九年级 · 解析几何
我校数学社团学生小明想测量学校对面斜坡 $B D$ 上的信号树 $A B$ 的高度, 已知 $B D$ 的坡度为 $1: \frac{5}{12}$, 且 $B D$ 的长度为 65 米, 小明从坡底 $D$处沿直线走到学校大台阶底部 $E$ 处, $D E$ 长为 20 米, 他沿着与水平地面成 $30^{\circ}$ 夹角的大台阶行走 20 米到达平台 $F$ 处, 又向前走了 13 米到达平台上的旗杆 $G$ 处, 此时他仰望信号树的顶部 $A$, 测得仰角为 $50^{\circ}$,

则信号树 $A B$ 的高度约为 $(\quad)$ (小明的身高忽略不计)

(参考数据: $\sqrt{2} \approx 1.4, \sqrt{3} \approx 1.7, \sin 50^{\circ} \approx 0.77, \cos 50^{\circ} \approx 0.64, \tan 50^{\circ} \approx 1.2$ )
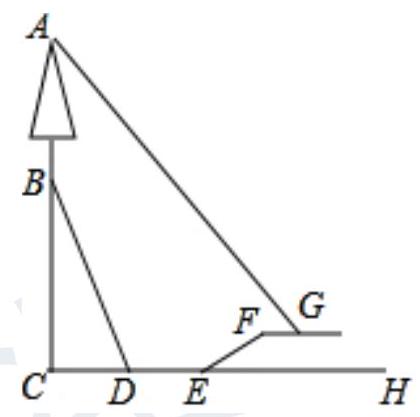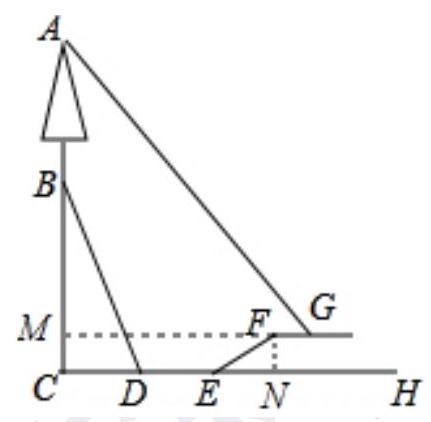
A. 45 米
B. 30 米
C. 35 米
D. 40 米
答案: D
解析: $\because B D$ 的坡度为 $1: \frac{5}{12}$, 且 $B D$ 的长度为 65 米,

$\therefore$ 设 $B C=12 k, C D=5 k$,

$\therefore B D=13 k=65$,

$\therefore k=5$,

$\therefore B C=60, C D=25$,

延长 $G F$ 交 $B C$ 于 $M$,

则 $G M \perp A C$,

过 $F$ 作 $F N \perp C H$ 于 $N$,

$\therefore F M=C N, C M=F N$,

$\because \angle F E N=30^{\circ}, E F=20$,

$\therefore F N=10, E N=10 \sqrt{3}$,

$\therefore C M=10, G M=13+10 \sqrt{3}+20+25=58+10 \sqrt{3}$,

在Rt $\triangle A M G$ 中, $\because \angle A G M=50^{\circ}$,

$\therefore \tan 50^{\circ}=\frac{A M}{G M}=\frac{A M}{58+10 \sqrt{3}}=1.2$,

$\therefore A M=90$,

$\therefore A B=A M-B M=90-(60-10)=40$ 米,

$\therefore$ 信号树 $A B$ 的高度约为 40 米,

故选: $D$.